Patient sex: F
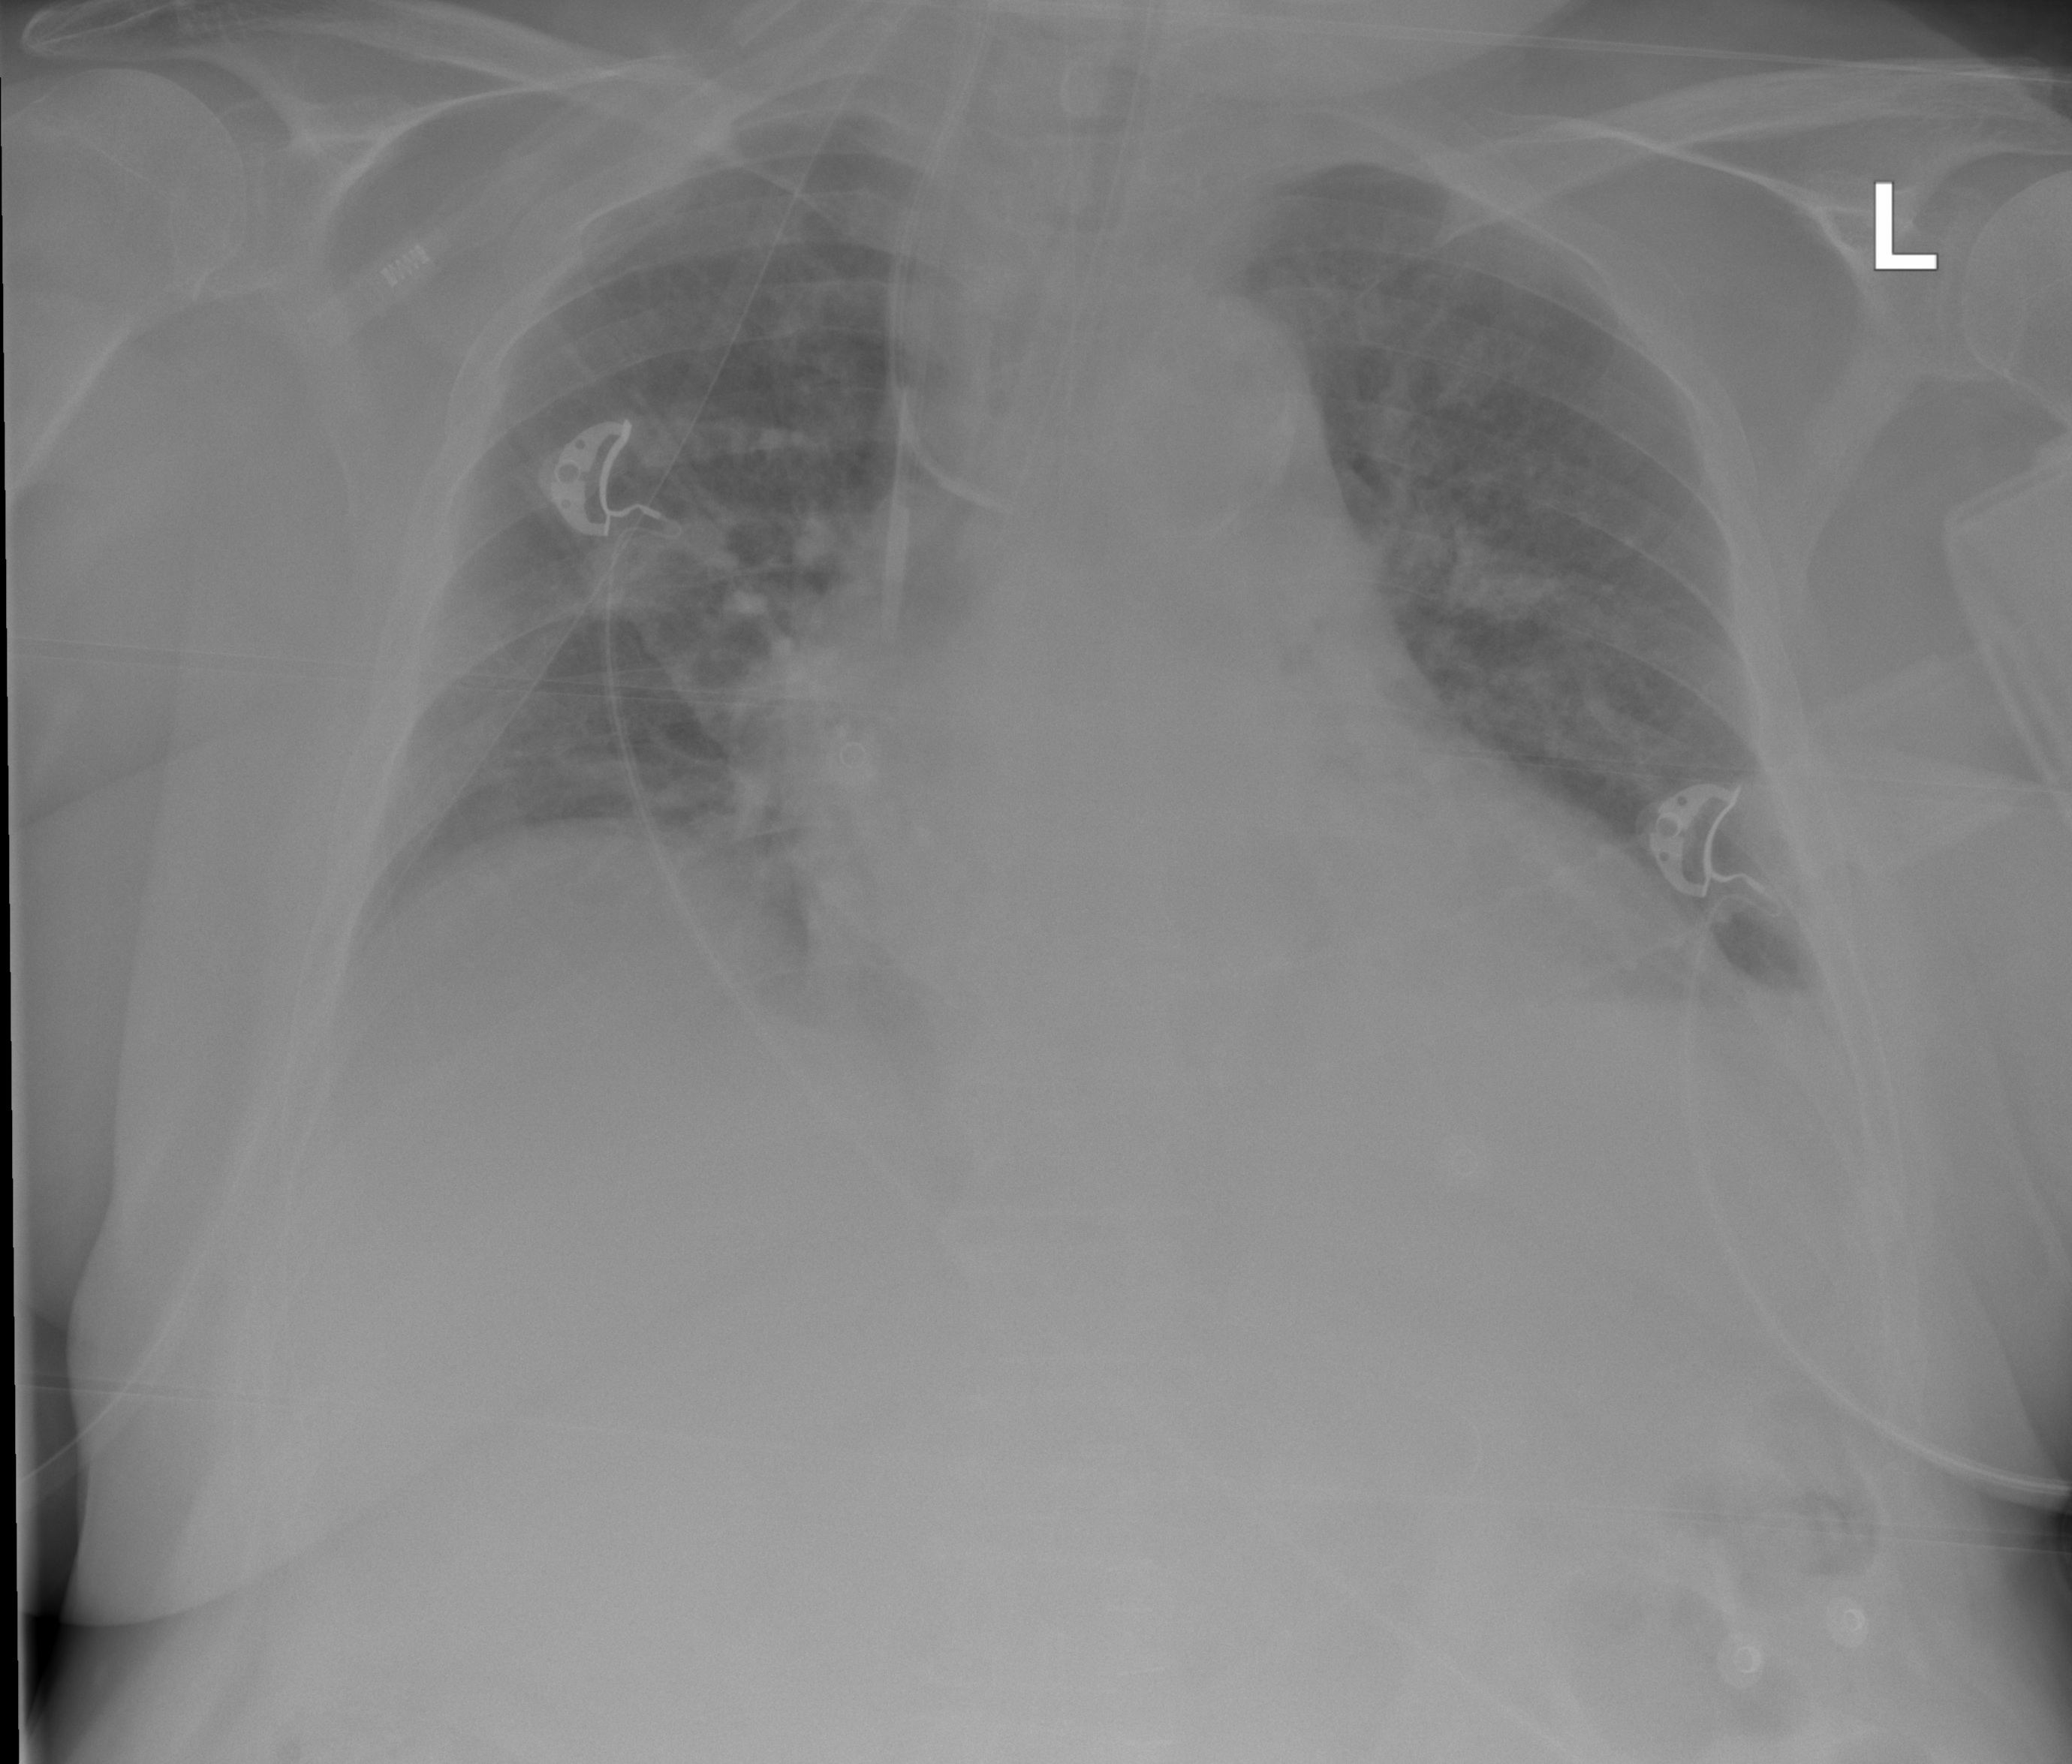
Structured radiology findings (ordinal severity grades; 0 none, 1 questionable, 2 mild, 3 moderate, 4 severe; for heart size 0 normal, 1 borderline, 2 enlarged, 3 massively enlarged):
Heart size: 2
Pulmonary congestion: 2
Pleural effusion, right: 1
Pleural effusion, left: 2
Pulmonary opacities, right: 1
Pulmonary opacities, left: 0
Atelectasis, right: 0
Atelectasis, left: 0